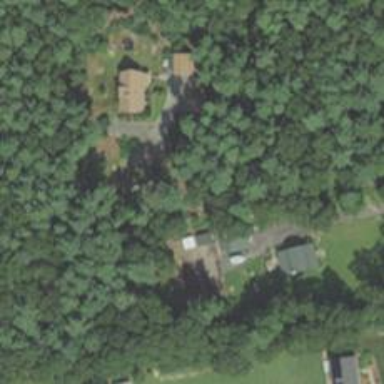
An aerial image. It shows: Driveway.